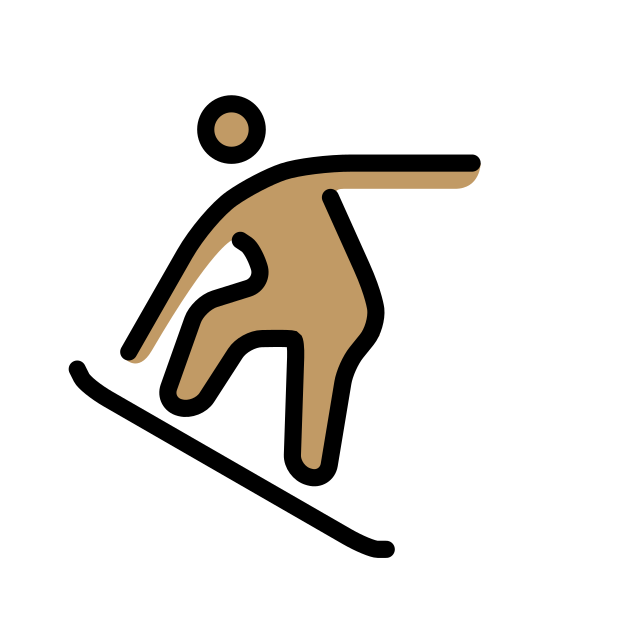
snowboarder: medium skin tone